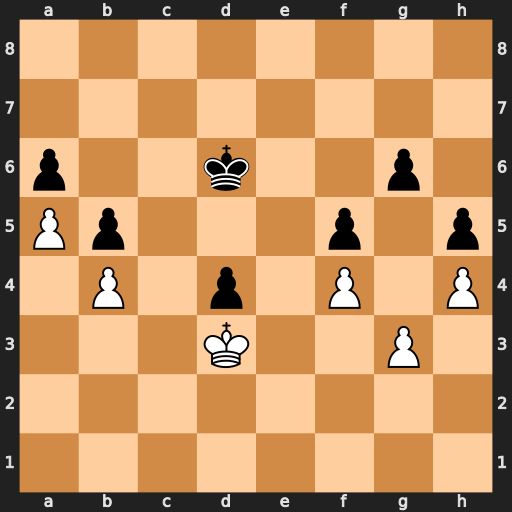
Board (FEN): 8/8/p2k2p1/Pp3p1p/1P1p1P1P/3K2P1/8/8
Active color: w
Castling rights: -
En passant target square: -
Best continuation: Kxd4 Kd7 Kd5